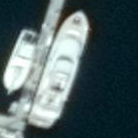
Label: civil